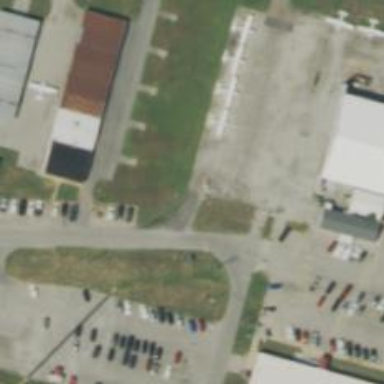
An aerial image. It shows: Alleyway designated as service road.